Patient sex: M
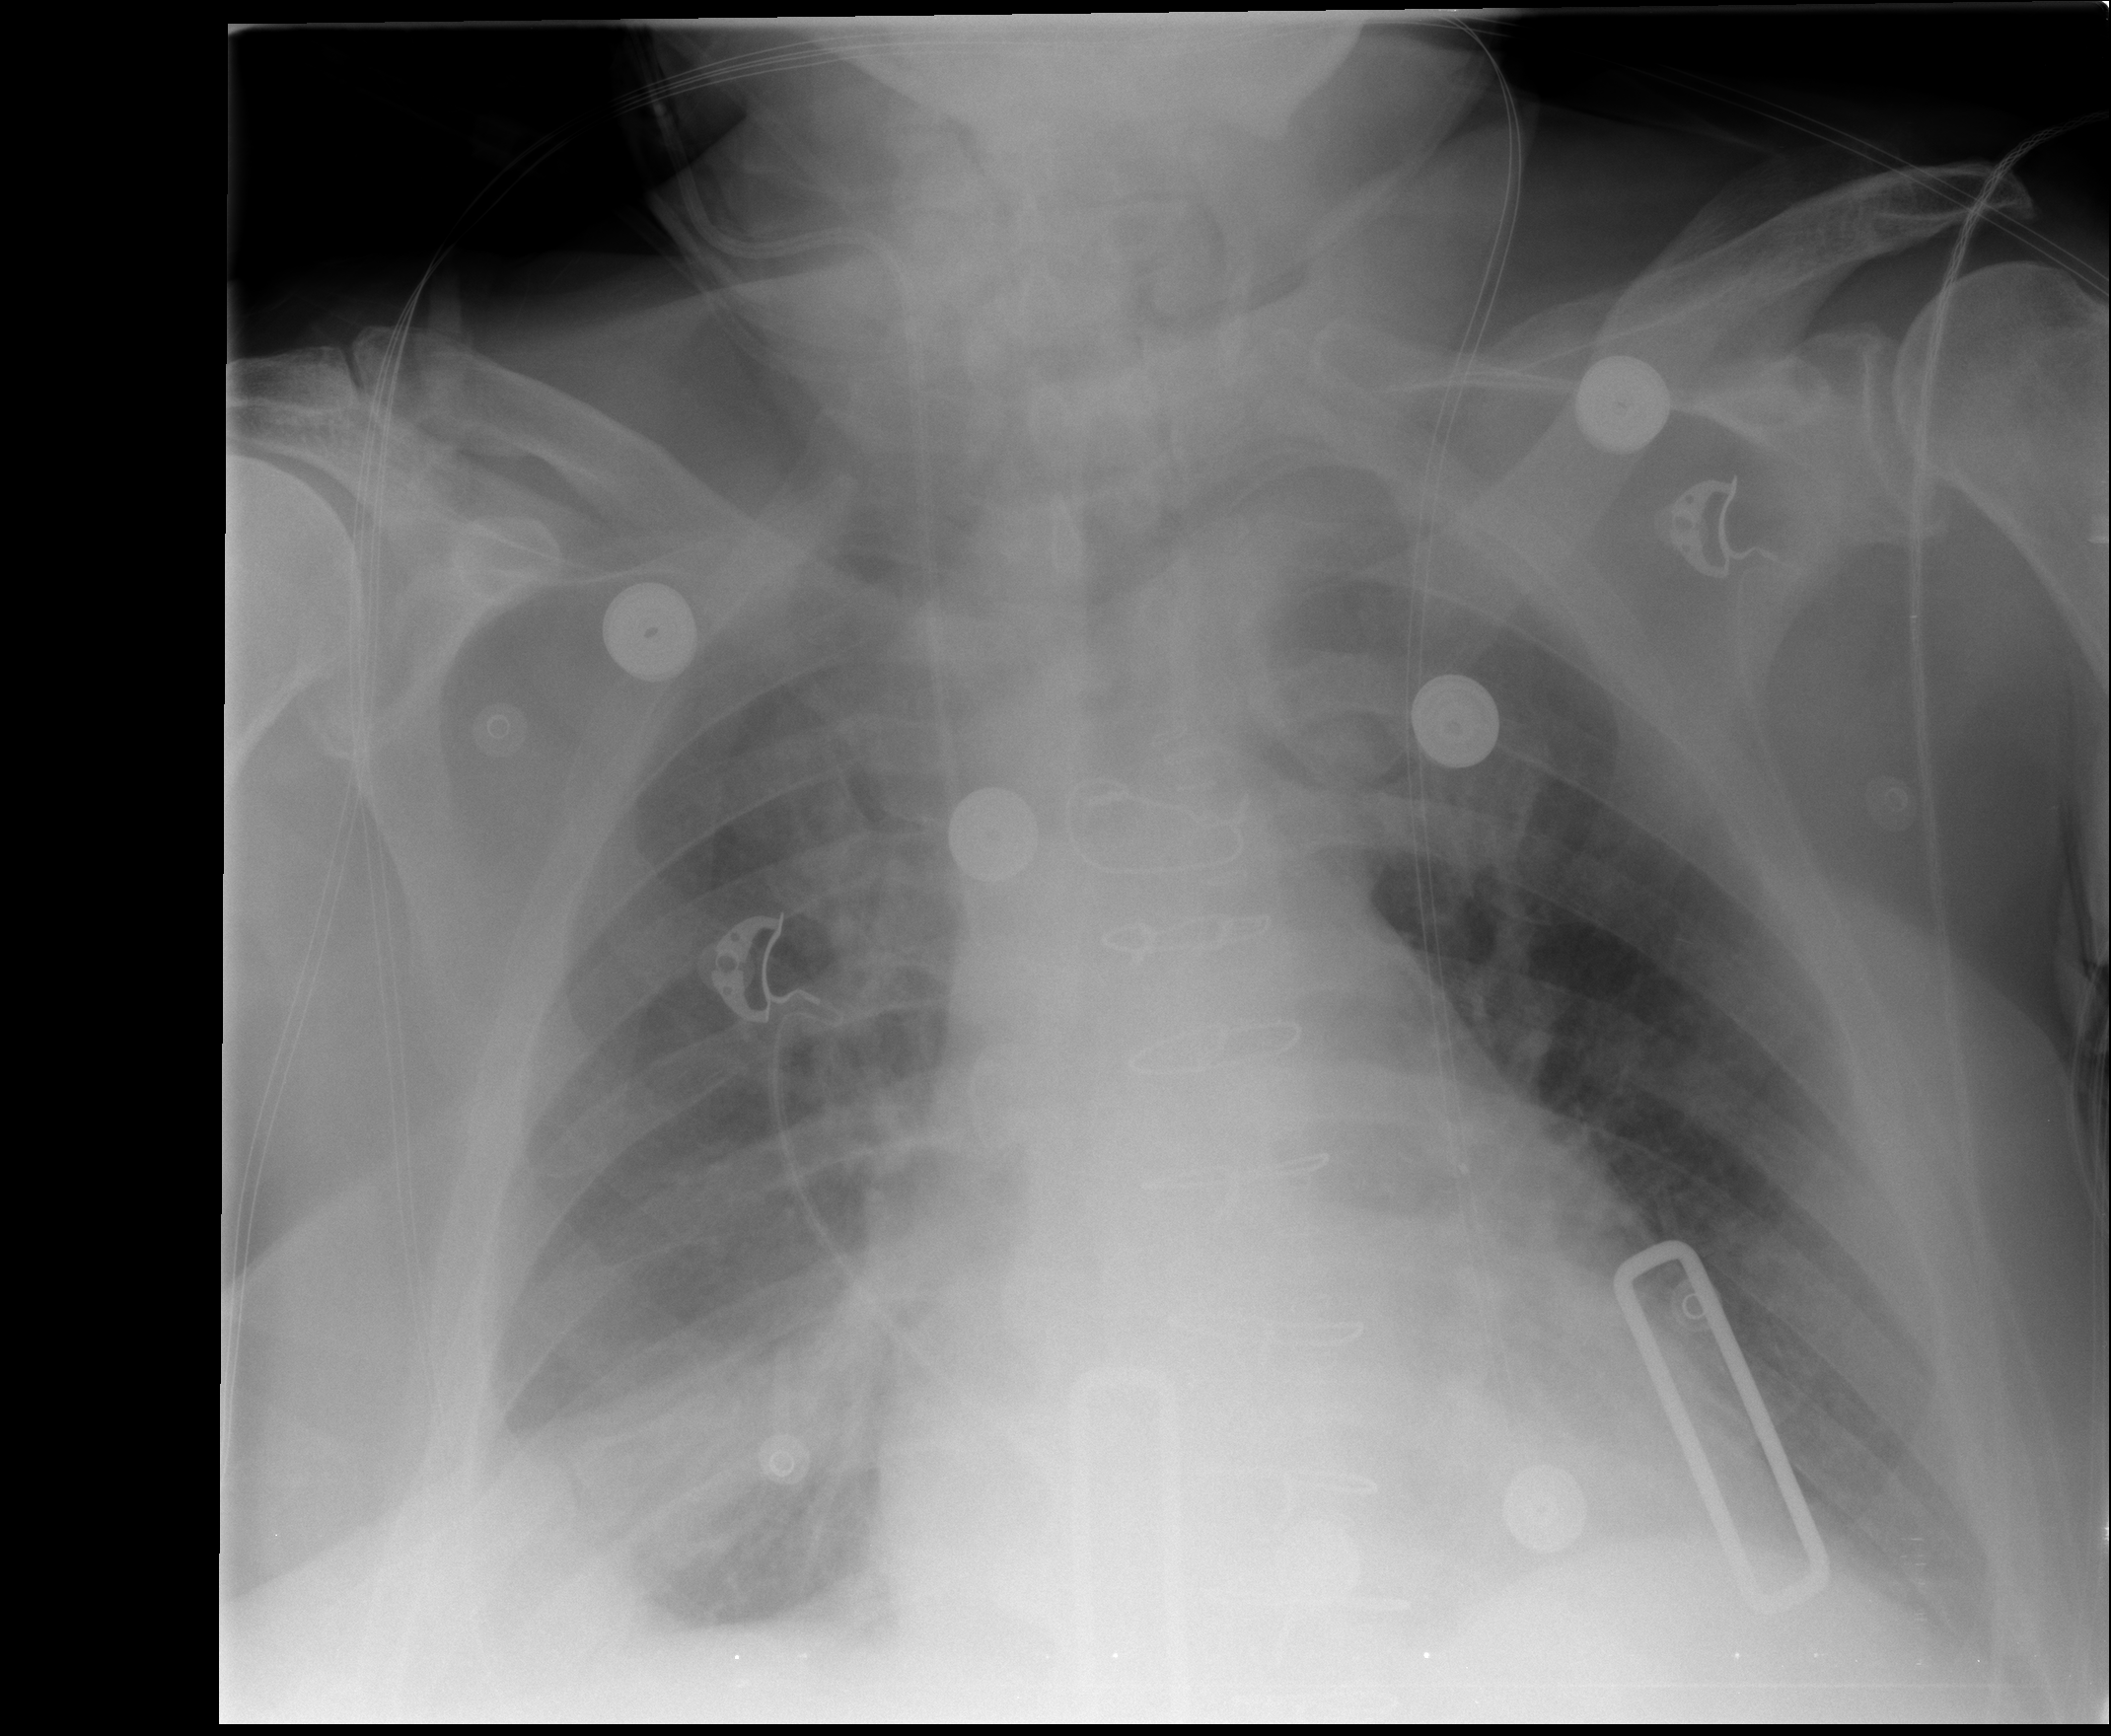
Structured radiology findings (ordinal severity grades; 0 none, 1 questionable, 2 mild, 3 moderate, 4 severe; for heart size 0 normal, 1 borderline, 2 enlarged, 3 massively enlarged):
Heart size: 0
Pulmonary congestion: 0
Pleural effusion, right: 2
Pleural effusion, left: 0
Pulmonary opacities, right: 0
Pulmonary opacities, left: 0
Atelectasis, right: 2
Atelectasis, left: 0